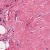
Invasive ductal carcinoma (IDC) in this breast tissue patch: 0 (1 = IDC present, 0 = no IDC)